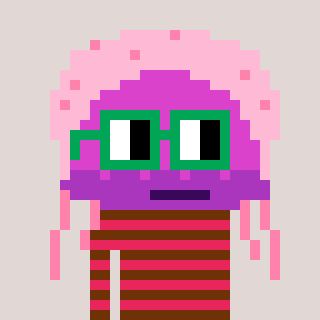
a pixel art character with square green glasses, a jellyfish-shaped head and a redpinkish-colored body on a warm background